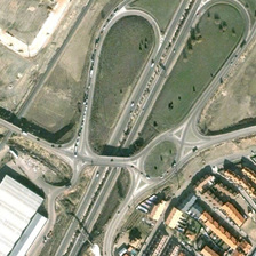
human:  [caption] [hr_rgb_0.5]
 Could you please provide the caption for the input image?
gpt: a viaduct divided into a long straight high way and three arc high way .

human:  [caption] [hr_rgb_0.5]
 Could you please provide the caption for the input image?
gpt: a viaduct with gray high way while construction on the plants .

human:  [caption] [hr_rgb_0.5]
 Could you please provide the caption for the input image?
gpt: Some white roof buildings on one side of the viaduct and some orange roof buildings on the other side of the viaduct.

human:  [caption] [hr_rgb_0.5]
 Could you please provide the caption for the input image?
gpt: is a gray viaduct with some buildings of orange roof besides .

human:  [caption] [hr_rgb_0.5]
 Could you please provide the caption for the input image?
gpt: Buildings with white roofs on one side and orange roofs on the other side of the viaduct.